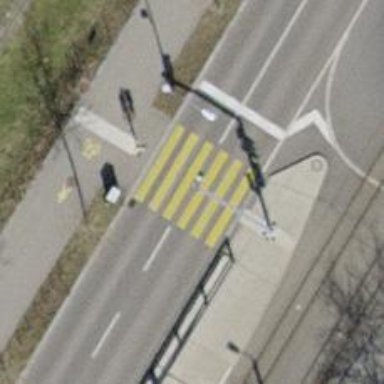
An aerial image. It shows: Zebra crossing with traffic signals. The crossing is marked by traffic lights.